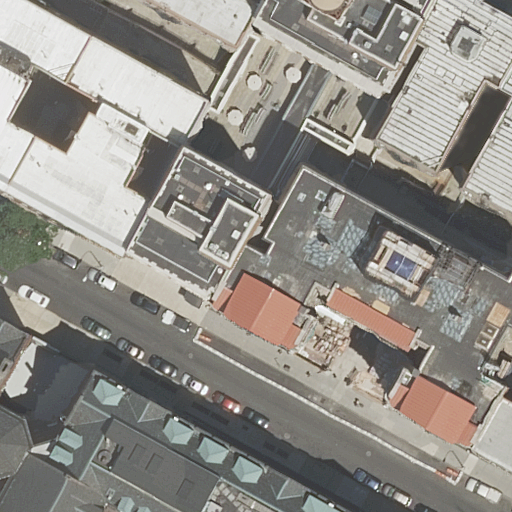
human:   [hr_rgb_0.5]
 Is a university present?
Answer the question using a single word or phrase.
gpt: yes

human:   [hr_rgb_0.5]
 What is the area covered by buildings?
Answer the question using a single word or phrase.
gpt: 6667m2

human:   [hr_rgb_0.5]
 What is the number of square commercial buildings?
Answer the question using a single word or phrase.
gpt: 0

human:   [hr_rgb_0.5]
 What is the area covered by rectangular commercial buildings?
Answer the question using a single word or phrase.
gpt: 0m2

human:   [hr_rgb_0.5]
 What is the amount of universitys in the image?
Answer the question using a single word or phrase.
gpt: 1

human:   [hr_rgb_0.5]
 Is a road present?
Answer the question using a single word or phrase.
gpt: yes

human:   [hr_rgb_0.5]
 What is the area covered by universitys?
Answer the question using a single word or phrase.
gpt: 817m2

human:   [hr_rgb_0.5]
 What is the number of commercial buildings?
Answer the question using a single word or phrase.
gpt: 0

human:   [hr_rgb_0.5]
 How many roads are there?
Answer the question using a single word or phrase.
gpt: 1

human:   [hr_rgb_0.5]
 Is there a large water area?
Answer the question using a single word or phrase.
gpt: no

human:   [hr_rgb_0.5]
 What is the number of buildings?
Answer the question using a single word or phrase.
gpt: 11

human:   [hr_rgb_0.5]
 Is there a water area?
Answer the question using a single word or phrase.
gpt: no

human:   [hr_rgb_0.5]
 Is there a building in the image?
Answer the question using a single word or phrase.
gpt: yes

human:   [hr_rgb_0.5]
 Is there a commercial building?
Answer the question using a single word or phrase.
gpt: no

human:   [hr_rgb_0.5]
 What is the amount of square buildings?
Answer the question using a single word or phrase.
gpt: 0

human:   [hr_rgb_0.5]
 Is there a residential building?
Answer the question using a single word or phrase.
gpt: yes

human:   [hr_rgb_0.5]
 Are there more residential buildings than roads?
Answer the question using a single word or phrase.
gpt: yes

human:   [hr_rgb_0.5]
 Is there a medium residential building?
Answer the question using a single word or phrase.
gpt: yes

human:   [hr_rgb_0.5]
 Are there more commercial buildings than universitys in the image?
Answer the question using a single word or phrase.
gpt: no

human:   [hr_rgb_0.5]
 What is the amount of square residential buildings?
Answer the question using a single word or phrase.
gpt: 0

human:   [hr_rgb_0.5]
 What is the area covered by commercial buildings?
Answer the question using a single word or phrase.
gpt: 0m2

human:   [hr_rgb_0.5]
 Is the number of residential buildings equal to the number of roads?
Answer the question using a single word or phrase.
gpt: no

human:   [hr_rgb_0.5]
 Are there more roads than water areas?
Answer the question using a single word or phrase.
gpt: yes

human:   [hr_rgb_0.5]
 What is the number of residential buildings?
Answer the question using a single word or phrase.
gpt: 11

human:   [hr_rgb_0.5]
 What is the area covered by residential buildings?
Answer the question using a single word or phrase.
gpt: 6667m2

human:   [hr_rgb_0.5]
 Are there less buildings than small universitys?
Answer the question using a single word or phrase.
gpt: no

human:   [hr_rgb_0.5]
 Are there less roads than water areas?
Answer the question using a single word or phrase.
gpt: no

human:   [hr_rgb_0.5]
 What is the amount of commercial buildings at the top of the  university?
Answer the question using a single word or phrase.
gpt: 0

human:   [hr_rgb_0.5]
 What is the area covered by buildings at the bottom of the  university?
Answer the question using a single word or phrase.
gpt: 0m2

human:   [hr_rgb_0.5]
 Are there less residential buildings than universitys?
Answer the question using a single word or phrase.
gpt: no

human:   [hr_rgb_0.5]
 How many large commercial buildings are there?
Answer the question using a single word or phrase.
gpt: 0

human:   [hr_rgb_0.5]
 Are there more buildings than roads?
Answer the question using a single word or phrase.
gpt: yes

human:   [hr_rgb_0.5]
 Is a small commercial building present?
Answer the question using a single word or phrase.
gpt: no

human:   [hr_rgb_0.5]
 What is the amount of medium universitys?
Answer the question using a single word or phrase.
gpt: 0

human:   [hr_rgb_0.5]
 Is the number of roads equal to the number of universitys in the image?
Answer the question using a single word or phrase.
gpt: yes

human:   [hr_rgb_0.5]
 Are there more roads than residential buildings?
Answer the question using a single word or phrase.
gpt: no

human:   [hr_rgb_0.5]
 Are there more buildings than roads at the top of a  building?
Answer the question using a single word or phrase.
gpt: yes

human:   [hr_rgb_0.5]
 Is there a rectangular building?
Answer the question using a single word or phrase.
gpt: yes

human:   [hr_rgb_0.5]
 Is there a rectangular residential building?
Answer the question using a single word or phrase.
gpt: yes

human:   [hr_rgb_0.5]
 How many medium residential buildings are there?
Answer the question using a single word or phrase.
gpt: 2

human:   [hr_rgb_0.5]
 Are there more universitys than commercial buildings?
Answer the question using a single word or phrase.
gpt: yes

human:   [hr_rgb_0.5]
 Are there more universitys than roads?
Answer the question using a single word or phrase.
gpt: no

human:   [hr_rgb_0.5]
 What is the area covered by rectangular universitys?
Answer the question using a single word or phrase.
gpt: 817m2

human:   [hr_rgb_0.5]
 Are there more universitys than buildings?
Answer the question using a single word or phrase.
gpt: no

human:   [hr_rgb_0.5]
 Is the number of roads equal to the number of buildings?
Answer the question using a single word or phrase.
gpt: no

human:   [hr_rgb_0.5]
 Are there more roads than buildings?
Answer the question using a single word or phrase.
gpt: no

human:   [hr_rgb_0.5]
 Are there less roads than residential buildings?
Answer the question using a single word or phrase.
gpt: yes

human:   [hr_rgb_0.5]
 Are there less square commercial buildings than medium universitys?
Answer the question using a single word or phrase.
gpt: no

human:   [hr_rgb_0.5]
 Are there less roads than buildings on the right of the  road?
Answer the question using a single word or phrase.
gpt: yes

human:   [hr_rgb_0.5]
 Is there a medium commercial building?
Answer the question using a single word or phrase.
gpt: no

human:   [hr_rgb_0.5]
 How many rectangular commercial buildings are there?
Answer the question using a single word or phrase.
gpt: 0

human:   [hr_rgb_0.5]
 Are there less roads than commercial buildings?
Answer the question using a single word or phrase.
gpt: no

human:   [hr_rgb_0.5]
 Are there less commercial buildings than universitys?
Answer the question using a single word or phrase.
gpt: yes

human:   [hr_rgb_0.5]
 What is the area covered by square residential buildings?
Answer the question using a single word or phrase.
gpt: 0m2

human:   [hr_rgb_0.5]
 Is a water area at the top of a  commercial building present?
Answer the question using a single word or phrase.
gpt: no

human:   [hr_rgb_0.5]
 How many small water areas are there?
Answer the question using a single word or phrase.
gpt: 0

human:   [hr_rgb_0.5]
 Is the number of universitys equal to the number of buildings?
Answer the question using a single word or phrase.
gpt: no

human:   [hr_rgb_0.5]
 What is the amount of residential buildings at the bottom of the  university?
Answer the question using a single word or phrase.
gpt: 0

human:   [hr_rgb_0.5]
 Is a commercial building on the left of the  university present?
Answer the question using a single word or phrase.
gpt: no

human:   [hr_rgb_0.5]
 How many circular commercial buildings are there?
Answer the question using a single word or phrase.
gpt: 0

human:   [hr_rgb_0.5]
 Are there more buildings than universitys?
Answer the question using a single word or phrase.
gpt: yes

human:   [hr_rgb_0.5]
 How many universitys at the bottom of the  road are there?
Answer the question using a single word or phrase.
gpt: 1

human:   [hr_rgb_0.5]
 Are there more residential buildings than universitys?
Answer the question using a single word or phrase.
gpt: yes

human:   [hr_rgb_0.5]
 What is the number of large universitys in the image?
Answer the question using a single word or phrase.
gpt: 1